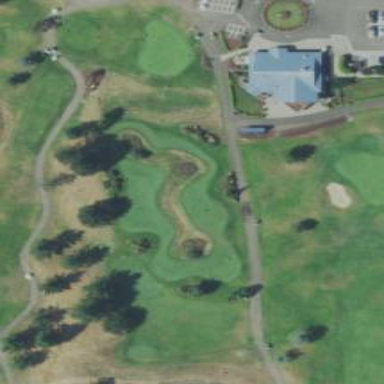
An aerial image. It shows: Golf green.